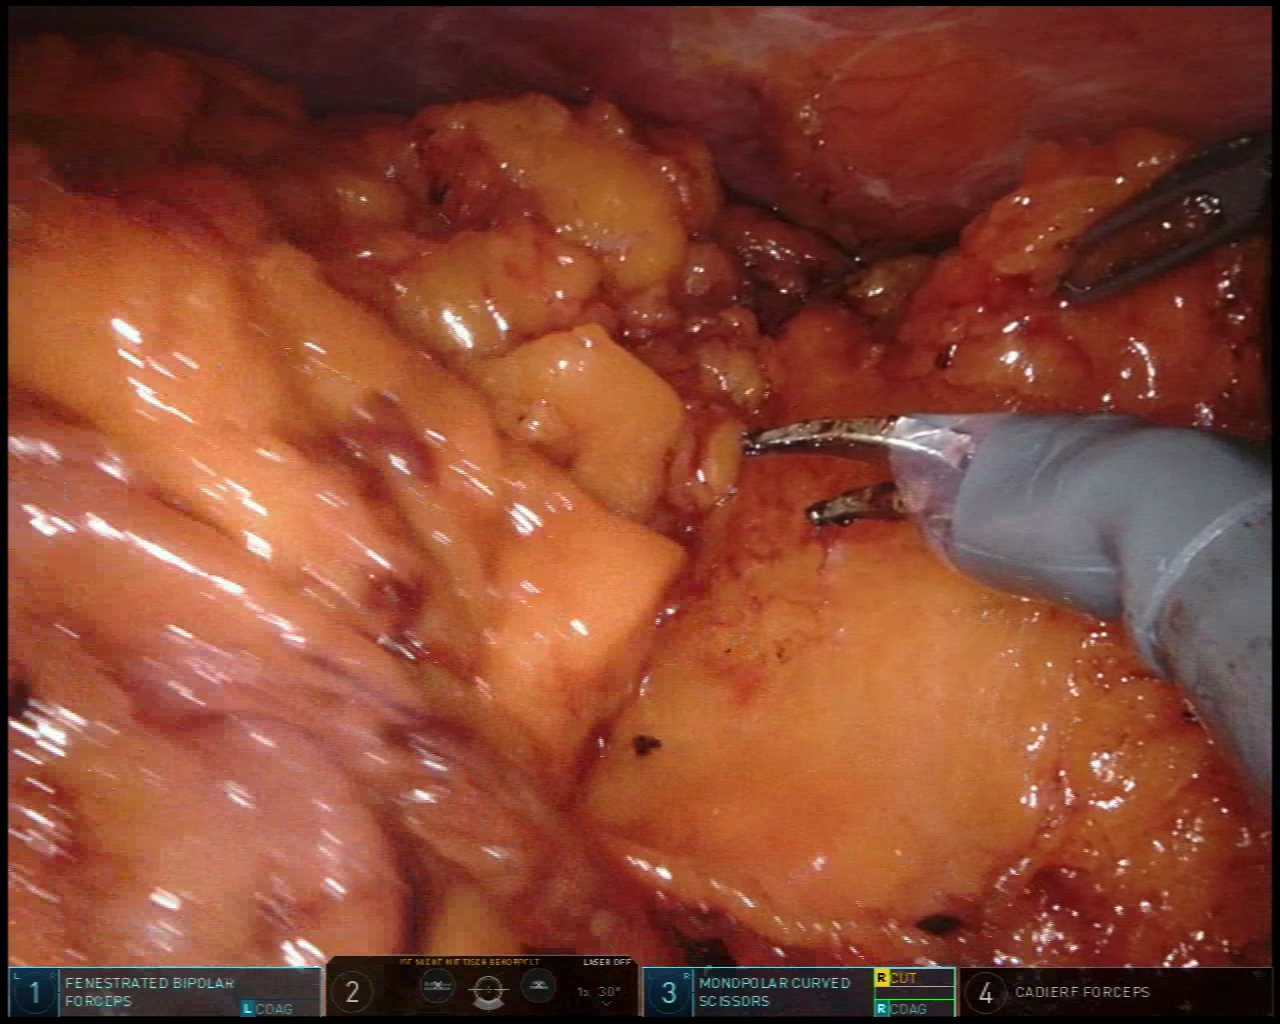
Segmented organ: abdominal_wall
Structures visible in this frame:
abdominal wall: yes
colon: no
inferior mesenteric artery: no
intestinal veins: no
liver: no
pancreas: no
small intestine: no
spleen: no
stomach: no
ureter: no
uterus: no
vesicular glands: no